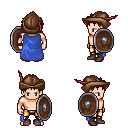
a pixel art fantasy rpg character, male body template, human, light skin, blue cape, gold greaves, brunette bedhead hairstyle, leather cap, maroon shoes, shield, four views (front, back, left, right), 2x2 character sprite sheet, small pixel art, hard edges, no anti-aliasing